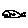
Label: fish